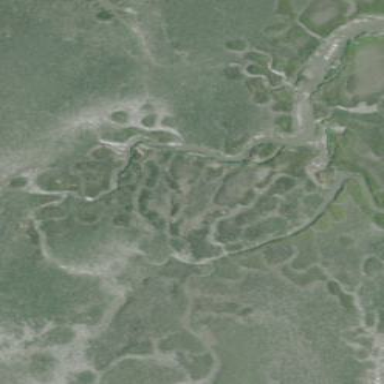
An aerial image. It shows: Saltmarsh wetland area.